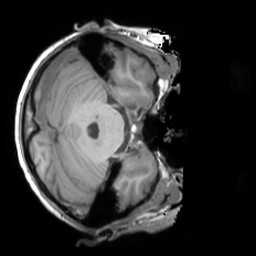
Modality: T1w
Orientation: axial
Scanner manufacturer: siemens
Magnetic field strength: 3 T
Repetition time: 1.9 s
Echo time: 0.00267 s